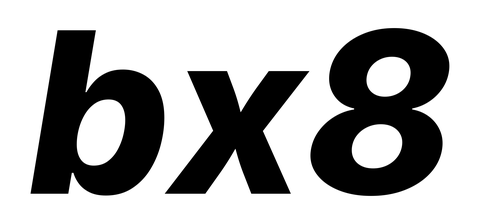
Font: Inter-Italic_ExtraBold_Italic